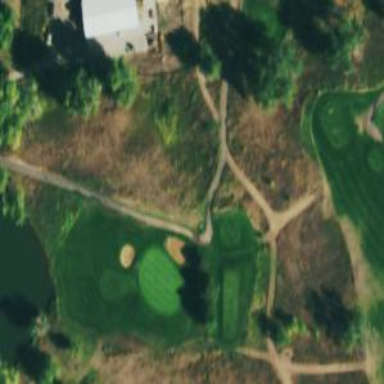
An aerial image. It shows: Area with grass used as rough in golf course.